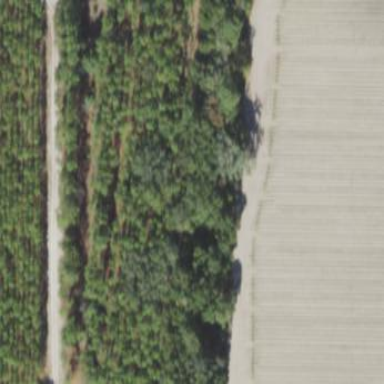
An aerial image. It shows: Forest area predominantly covered with needle-leaved trees.